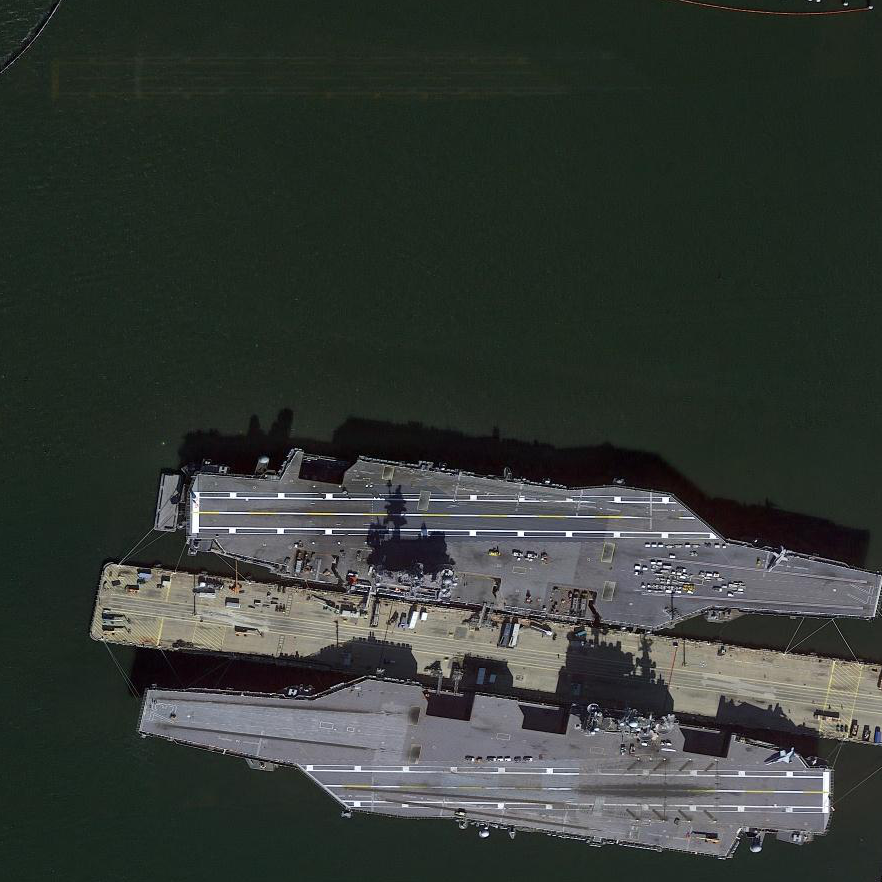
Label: aircraft_carrier